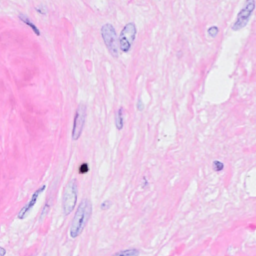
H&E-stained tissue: Breast